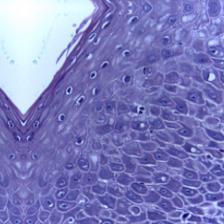
Diagnosis: Normal